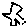
Label: star